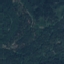
Land use / land cover: Forest